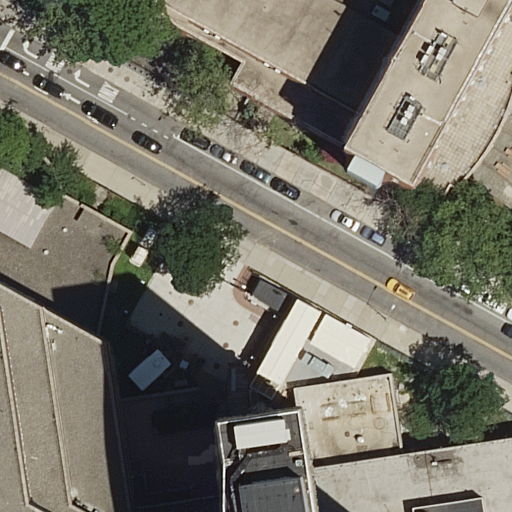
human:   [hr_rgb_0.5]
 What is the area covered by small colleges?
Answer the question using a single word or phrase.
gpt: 0m2

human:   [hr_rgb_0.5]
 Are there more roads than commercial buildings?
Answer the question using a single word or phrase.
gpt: yes

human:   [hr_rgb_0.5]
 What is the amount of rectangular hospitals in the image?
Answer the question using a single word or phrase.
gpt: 1

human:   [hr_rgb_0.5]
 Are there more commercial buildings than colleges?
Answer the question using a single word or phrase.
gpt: no

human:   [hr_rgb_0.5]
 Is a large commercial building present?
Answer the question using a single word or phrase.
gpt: no

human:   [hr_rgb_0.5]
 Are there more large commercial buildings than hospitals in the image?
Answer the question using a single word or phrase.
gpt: no

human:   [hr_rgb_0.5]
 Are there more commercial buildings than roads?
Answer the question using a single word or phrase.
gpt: no

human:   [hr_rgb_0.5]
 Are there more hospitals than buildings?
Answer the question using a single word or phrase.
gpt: no

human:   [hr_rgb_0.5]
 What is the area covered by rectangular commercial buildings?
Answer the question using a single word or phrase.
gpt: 0m2

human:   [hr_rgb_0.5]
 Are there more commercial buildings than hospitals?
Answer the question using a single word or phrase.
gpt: no

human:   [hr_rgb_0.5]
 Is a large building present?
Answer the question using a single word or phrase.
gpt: yes

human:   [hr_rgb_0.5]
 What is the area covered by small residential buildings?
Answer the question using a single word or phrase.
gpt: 0m2

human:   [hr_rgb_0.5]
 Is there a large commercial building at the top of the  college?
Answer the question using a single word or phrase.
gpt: no

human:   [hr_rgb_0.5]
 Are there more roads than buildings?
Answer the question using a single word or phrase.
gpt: no

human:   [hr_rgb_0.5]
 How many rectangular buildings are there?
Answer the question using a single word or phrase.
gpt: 0

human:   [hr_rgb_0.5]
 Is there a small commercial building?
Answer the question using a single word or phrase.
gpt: no

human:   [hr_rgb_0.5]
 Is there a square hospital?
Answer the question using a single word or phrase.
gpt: no

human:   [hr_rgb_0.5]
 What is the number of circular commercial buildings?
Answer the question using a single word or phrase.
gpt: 0

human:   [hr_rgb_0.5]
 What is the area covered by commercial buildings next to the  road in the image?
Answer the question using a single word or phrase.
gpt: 0m2

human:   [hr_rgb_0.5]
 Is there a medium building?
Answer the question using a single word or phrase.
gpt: no

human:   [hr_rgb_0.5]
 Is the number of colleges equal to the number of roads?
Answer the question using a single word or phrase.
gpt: yes

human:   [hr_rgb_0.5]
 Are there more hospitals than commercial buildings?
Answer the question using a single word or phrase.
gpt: yes

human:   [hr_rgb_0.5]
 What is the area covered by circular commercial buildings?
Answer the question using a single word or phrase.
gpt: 0m2

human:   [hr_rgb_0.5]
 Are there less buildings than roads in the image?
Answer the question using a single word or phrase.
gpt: no

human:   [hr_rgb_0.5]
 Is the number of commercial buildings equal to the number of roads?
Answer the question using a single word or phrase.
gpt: no

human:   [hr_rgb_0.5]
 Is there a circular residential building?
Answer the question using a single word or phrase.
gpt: no

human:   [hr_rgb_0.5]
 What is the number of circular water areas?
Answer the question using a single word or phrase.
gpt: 0

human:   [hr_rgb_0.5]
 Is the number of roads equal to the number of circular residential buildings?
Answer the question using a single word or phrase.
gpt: no

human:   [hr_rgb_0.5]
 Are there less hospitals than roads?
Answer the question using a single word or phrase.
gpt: no

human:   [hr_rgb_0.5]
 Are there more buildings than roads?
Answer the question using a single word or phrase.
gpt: yes

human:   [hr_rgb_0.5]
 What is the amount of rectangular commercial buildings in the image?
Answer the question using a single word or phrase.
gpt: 0

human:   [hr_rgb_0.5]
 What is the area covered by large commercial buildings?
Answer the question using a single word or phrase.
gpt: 0m2

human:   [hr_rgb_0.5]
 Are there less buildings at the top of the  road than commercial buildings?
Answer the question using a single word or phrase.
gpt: no

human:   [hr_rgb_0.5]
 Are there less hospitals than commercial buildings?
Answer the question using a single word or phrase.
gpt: no

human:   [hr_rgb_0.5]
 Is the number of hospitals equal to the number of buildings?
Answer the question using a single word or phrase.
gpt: no

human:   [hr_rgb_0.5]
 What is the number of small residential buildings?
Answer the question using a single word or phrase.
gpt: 0